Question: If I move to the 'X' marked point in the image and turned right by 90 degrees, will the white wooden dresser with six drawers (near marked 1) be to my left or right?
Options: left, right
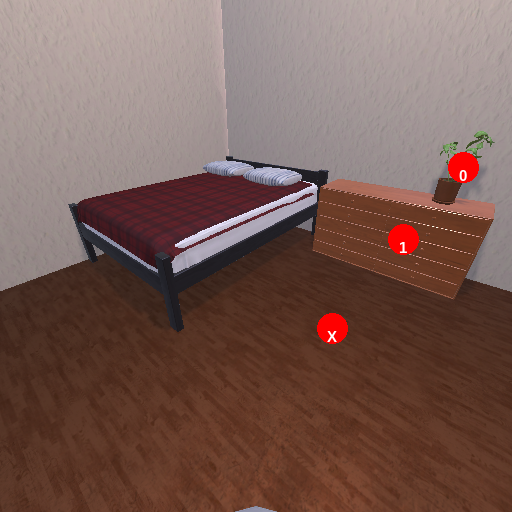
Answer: left